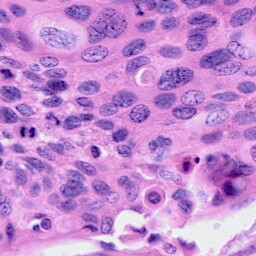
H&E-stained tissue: Cervix